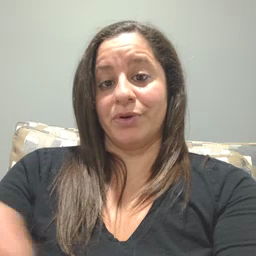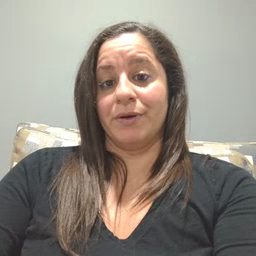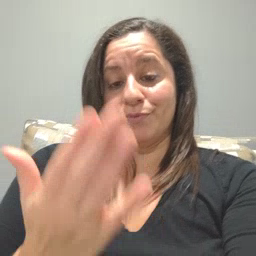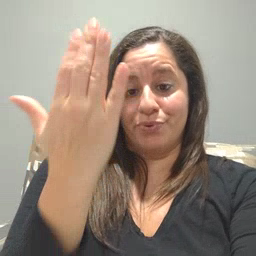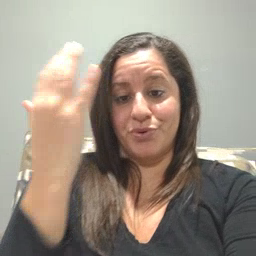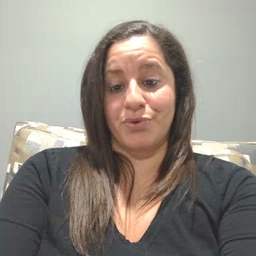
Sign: morning